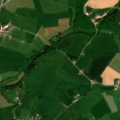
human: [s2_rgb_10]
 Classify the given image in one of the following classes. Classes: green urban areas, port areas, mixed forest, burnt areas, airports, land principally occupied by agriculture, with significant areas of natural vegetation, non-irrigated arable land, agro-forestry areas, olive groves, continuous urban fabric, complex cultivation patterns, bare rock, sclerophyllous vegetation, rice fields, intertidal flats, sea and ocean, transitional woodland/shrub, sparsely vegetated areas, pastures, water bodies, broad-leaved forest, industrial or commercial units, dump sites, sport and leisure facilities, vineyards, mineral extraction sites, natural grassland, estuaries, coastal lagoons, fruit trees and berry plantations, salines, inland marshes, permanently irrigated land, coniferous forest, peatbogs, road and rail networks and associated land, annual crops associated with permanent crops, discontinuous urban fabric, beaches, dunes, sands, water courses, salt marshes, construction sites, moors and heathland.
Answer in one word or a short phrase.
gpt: discontinuous urban fabric, non-irrigated arable land, pastures, complex cultivation patterns, land principally occupied by agriculture, with significant areas of natural vegetation, broad-leaved forest